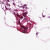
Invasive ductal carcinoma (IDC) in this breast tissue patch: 0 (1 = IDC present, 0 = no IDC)